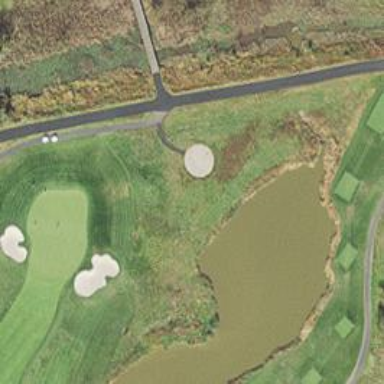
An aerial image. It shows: Footway that doubles as golf path.